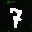
Label: 7